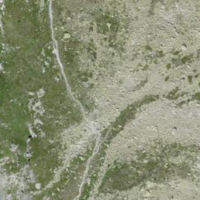
EUNIS habitat code: 31
Species observed at this site:
Jacobaea incana